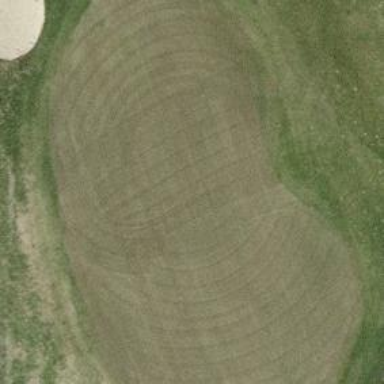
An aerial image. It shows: Picturesque green golfing area with grass land use.